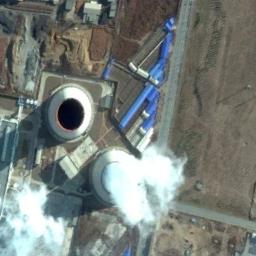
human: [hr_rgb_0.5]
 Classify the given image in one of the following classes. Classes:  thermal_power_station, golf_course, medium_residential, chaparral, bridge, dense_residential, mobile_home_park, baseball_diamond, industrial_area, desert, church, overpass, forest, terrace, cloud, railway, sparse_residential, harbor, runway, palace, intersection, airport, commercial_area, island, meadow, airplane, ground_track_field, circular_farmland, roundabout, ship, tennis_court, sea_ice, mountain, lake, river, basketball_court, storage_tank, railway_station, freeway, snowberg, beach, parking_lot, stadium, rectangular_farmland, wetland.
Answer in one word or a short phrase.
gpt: thermal_power_station